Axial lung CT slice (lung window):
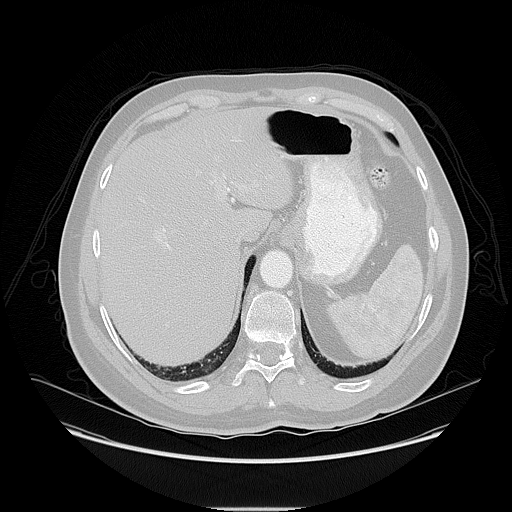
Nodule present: no